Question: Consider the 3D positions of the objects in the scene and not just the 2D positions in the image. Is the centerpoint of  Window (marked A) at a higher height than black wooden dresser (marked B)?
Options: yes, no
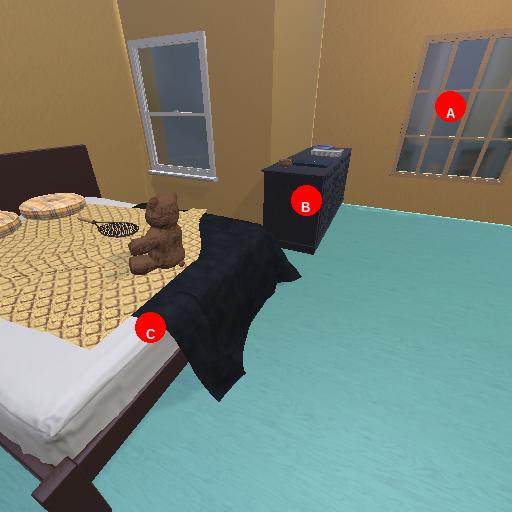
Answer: yes